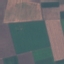
Label: AnnualCrop